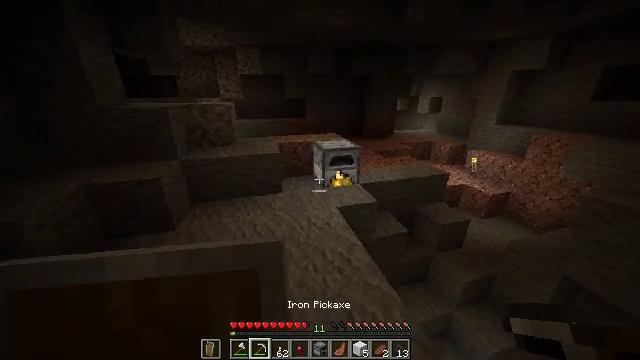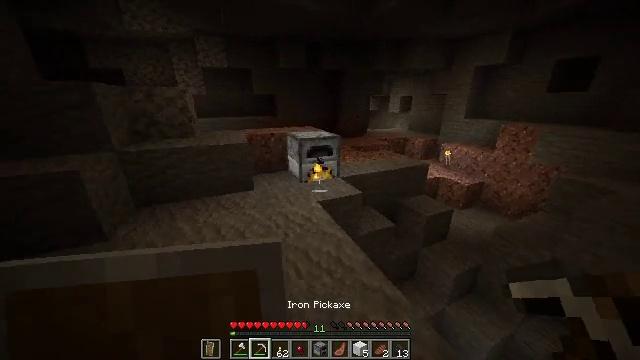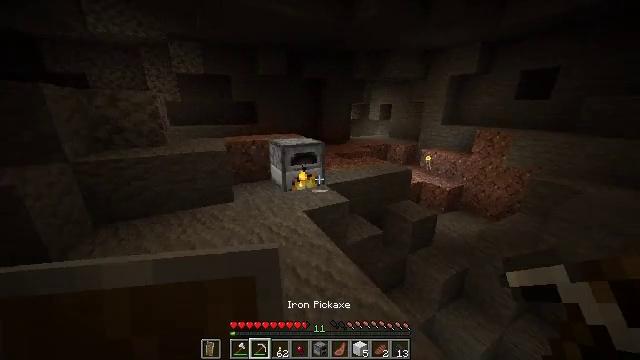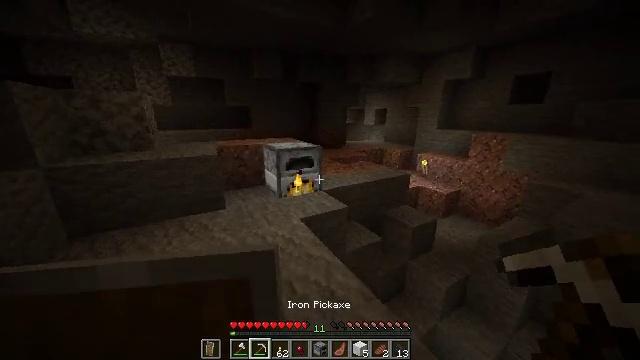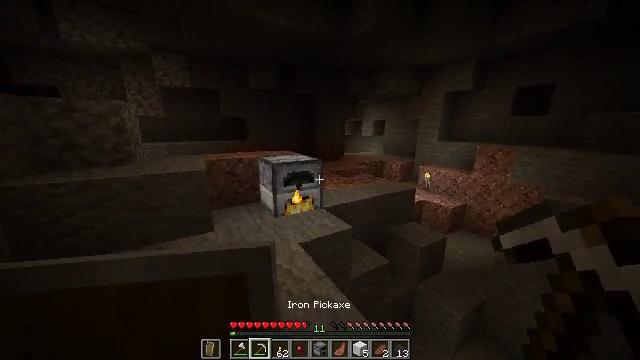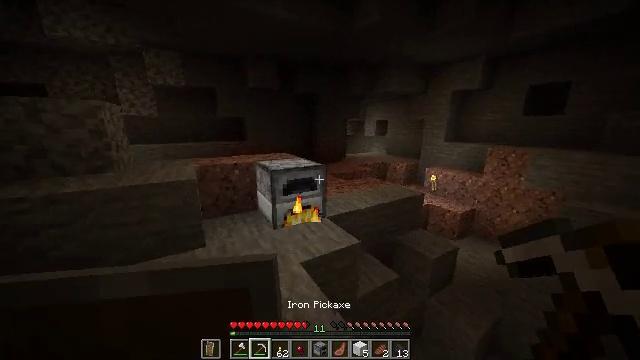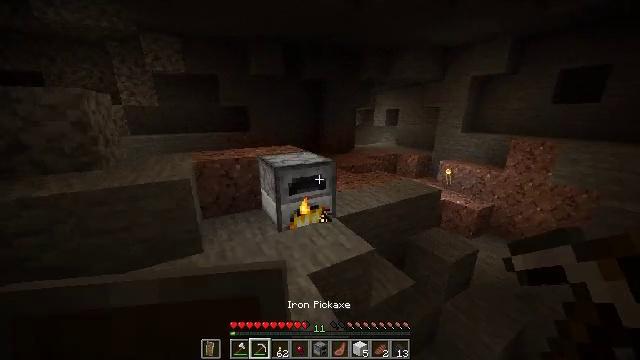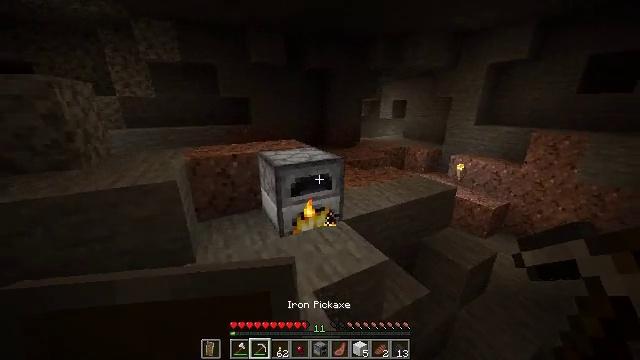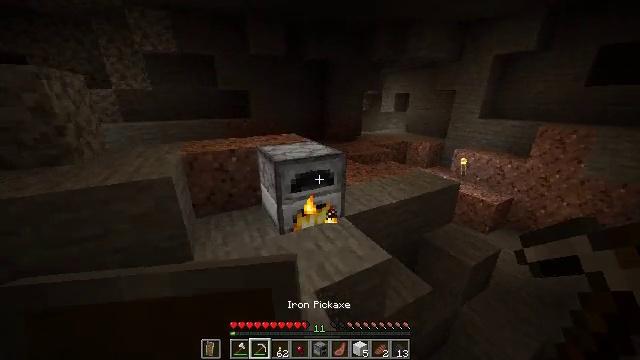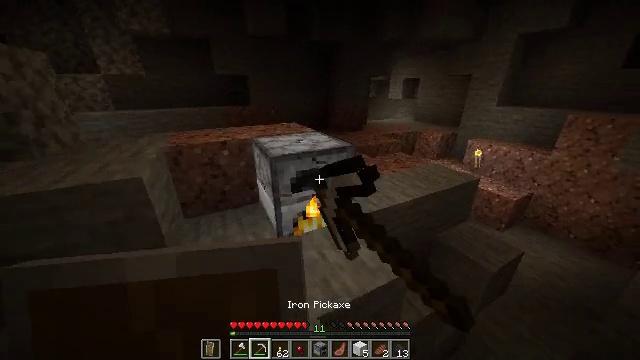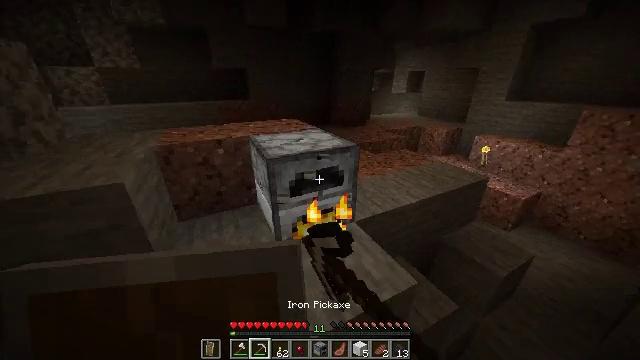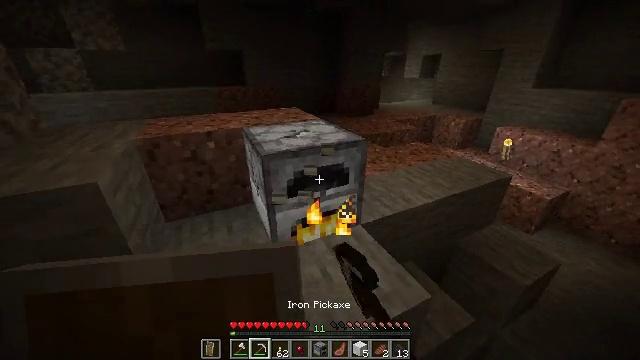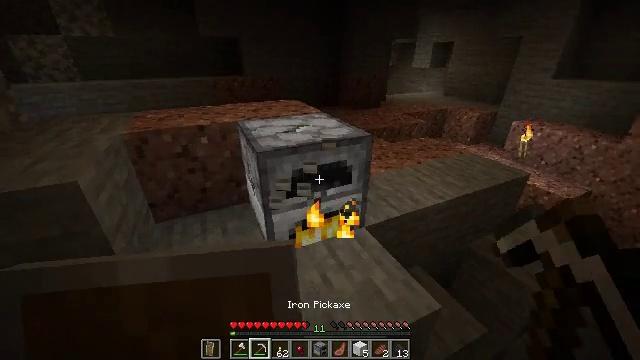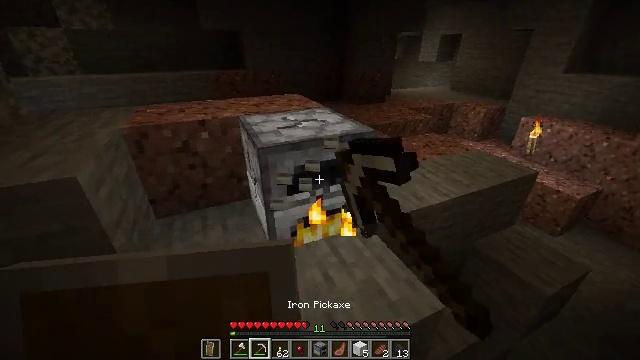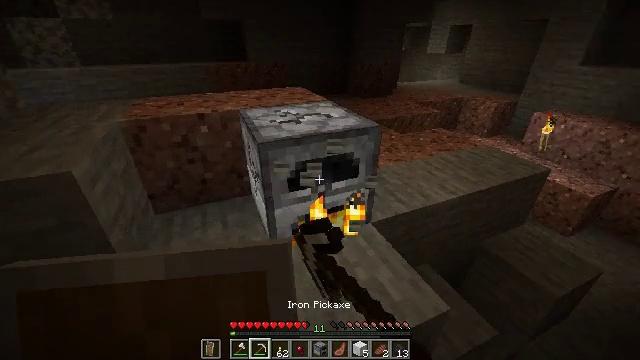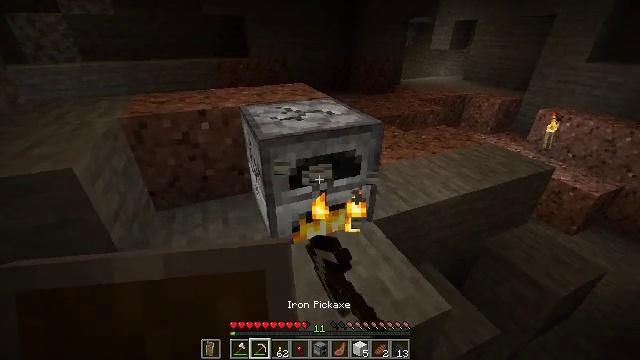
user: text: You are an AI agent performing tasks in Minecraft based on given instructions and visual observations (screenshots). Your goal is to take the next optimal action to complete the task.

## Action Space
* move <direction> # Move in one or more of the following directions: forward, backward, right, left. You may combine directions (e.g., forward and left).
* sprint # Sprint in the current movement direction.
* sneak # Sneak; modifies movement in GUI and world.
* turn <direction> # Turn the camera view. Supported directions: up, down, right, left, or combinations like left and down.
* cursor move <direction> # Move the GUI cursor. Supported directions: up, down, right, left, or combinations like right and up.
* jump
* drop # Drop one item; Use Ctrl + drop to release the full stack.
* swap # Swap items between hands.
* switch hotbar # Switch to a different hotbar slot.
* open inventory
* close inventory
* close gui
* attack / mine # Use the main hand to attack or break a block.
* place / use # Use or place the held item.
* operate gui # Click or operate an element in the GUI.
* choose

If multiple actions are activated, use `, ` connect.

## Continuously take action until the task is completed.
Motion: motion action
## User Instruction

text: Reclaim the furnace for later use.
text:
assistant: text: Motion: move forward, turn right and up
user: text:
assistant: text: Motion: move forward, turn right and up
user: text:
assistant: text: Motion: move forward, turn right and up
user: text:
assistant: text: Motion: move forward, turn up
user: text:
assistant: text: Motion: move forward
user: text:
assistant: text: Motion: move forward, turn left and down
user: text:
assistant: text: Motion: move forward, turn down
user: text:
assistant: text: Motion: move forward, turn down, attack / mine
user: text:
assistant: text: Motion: move forward, turn down, attack / mine
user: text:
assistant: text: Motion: turn down, attack / mine
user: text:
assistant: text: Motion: turn down, attack / mine
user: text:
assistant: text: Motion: attack / mine
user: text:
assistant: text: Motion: attack / mine
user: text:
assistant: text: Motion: turn down, attack / mine
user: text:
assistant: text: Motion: attack / mine
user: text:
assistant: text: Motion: attack / mine
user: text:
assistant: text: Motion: attack / mine
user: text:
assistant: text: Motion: attack / mine
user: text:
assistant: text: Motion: attack / mine
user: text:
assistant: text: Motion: attack / mine
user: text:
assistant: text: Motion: attack / mine
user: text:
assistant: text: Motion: attack / mine
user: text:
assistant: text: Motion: attack / mine
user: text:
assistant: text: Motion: attack / mine
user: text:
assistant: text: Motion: attack / mine
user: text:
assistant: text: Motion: no_op
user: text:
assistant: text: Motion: no_op
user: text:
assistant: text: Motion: use / place
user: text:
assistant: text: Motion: use / place
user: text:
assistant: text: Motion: use / place